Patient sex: F
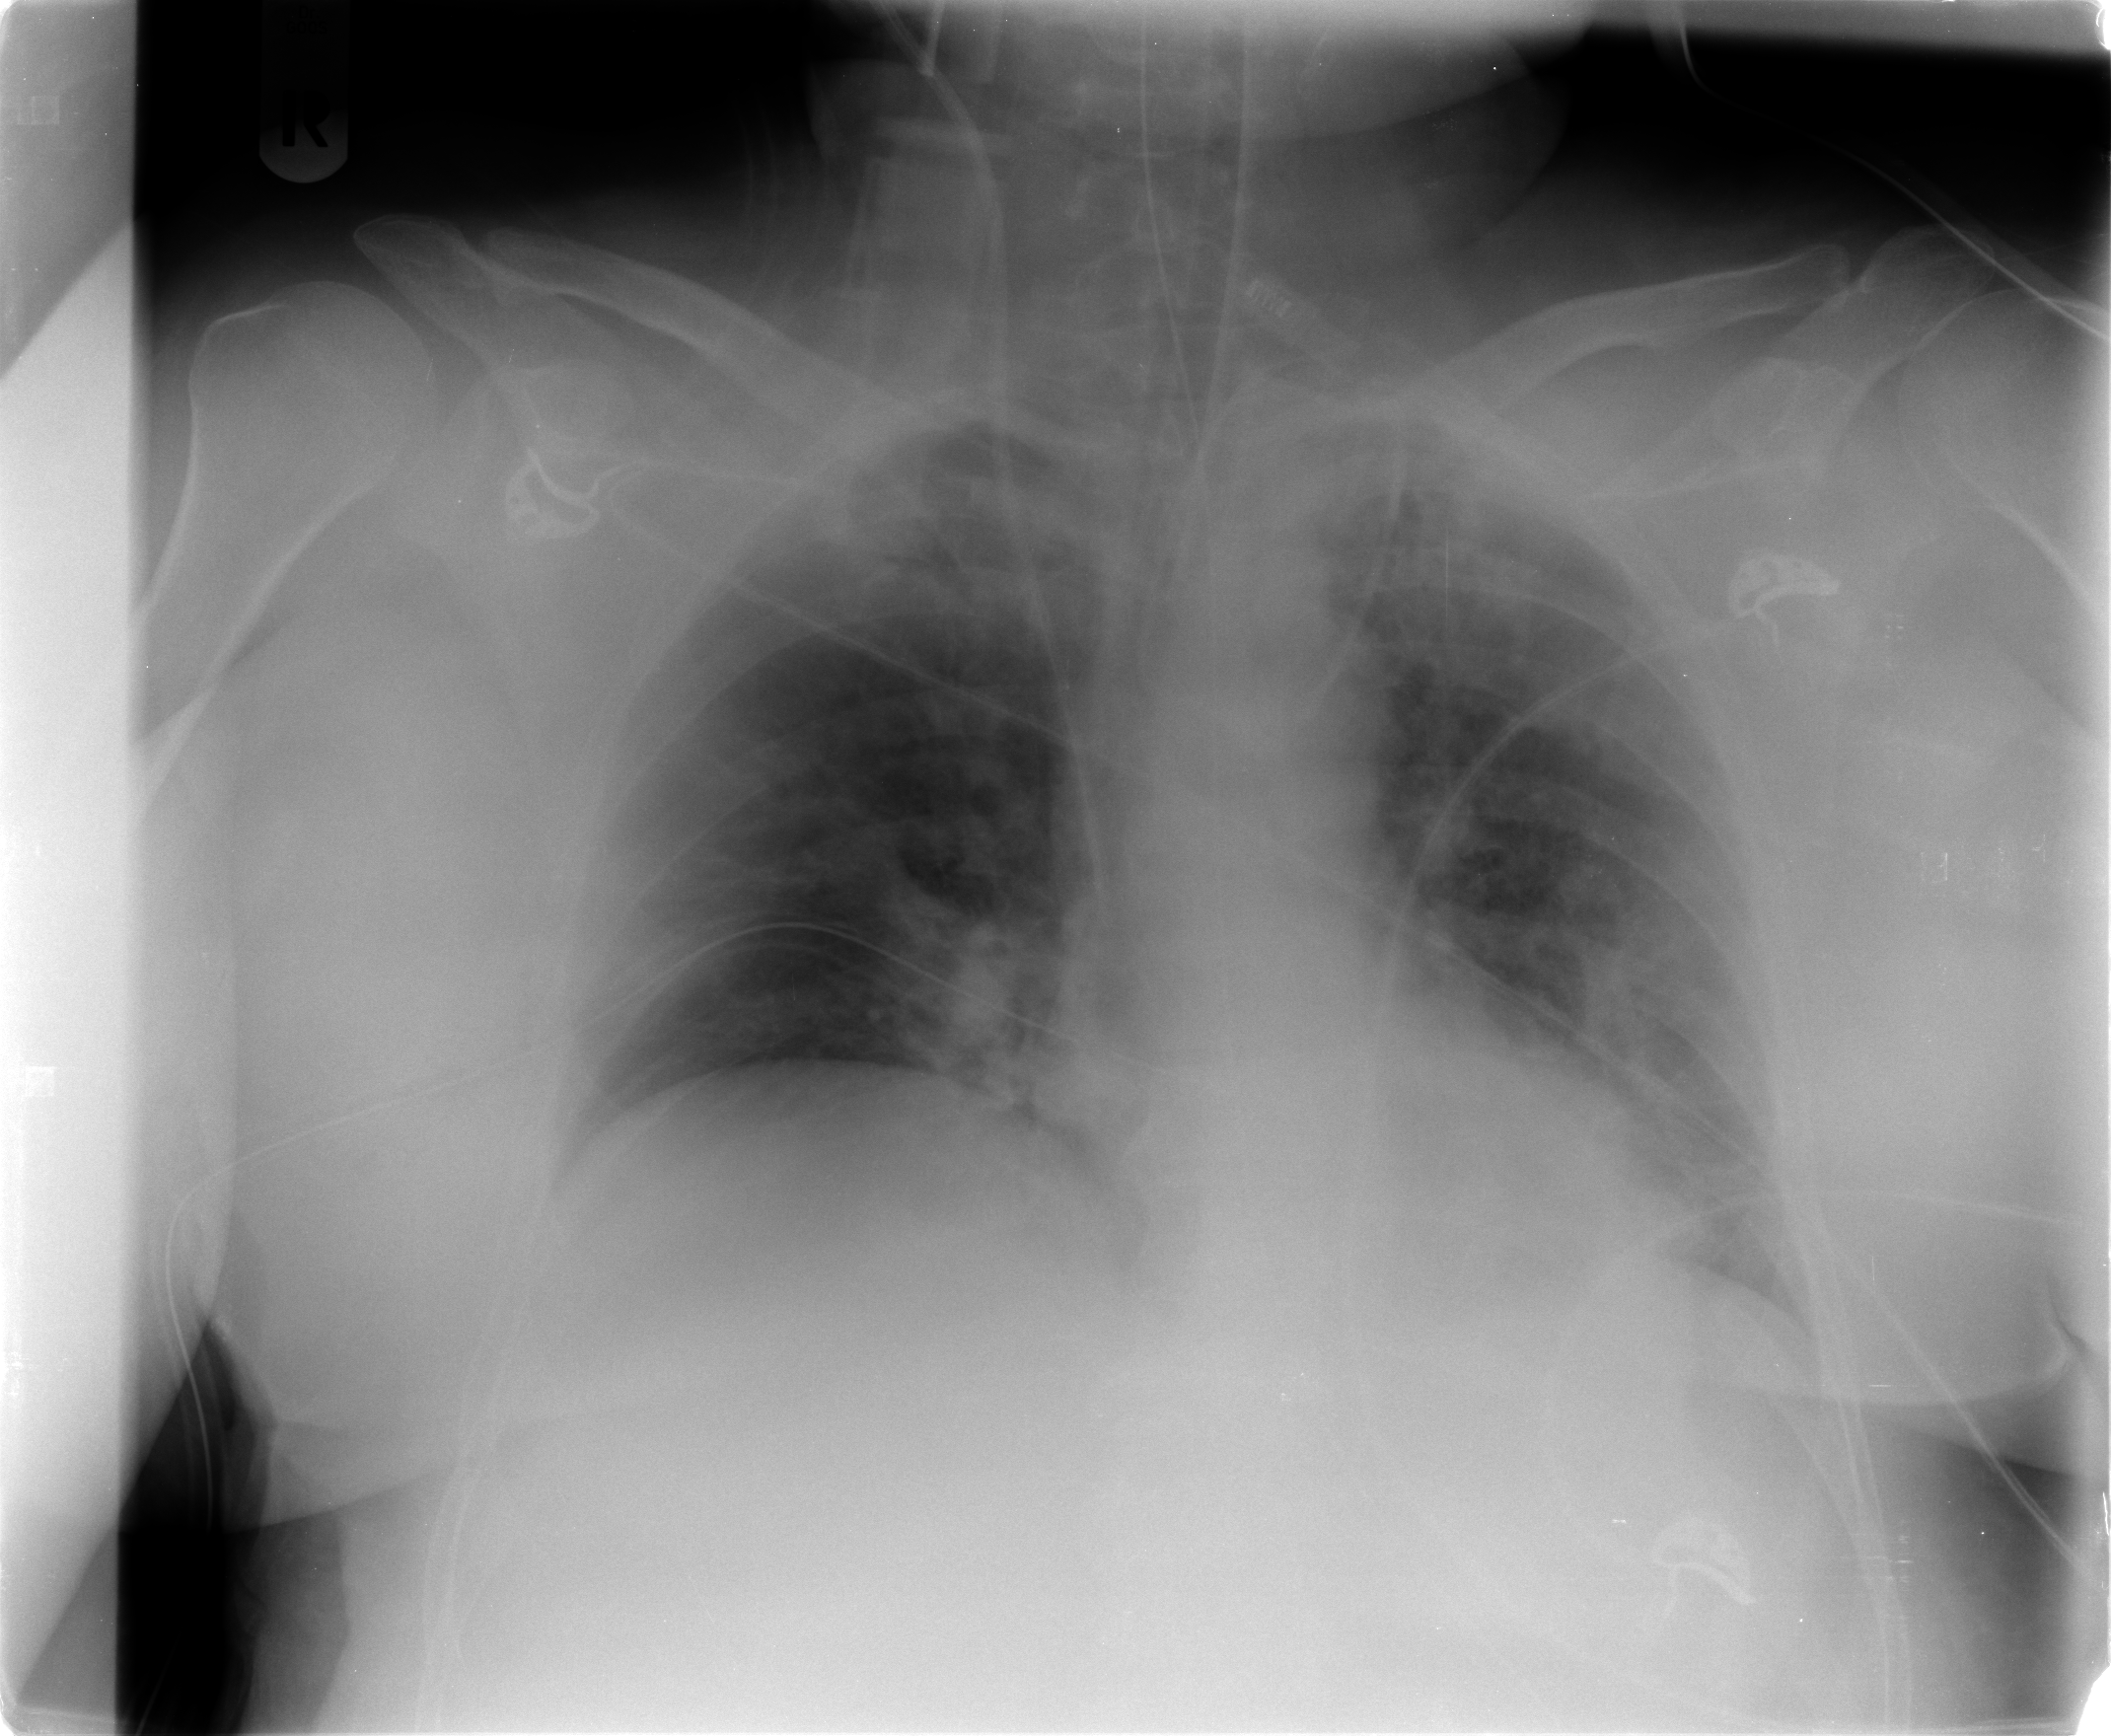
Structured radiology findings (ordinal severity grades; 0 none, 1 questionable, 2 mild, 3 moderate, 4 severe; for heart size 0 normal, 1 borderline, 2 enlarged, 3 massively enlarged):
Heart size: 0
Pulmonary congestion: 2
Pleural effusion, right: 0
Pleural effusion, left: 0
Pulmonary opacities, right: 2
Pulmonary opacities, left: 2
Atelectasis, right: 2
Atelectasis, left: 2